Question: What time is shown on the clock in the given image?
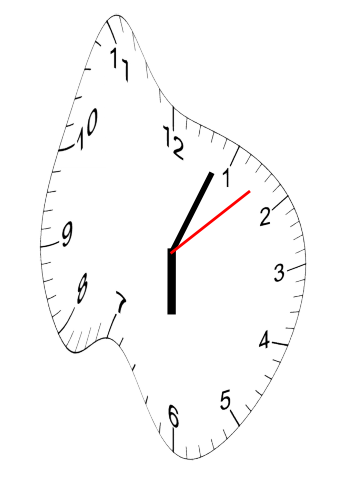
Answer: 06:04:08